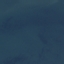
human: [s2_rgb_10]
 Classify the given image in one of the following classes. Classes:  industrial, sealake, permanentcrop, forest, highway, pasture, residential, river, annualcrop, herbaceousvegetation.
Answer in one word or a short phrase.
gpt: SeaLake